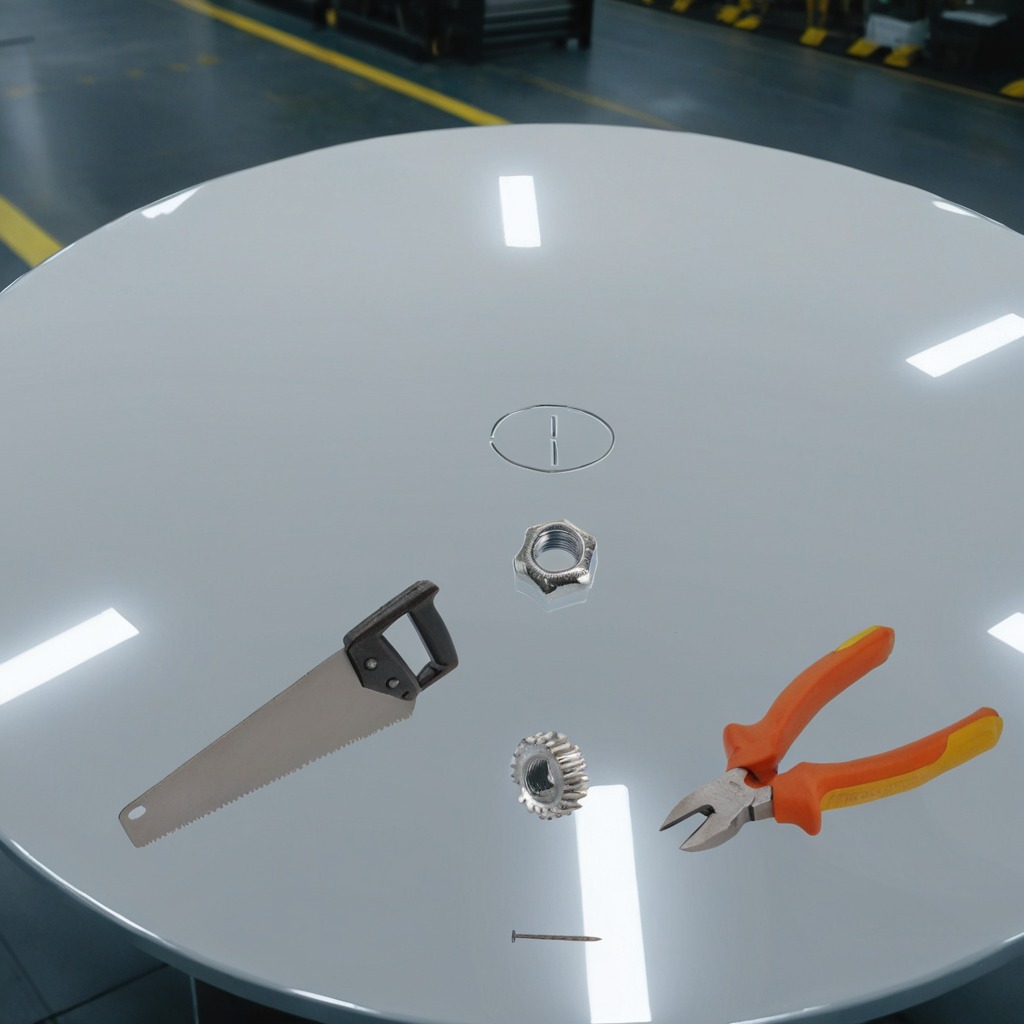
A steel gear with teeth, an iron nail, pliers, a handheld metal saw, and a metal nut are lying on the table.